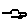
Label: car